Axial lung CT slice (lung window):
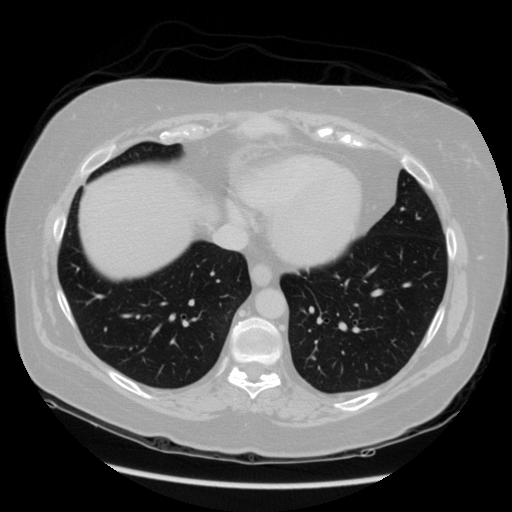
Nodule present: no